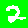
Digit: 2